Question: I am working on a messaging feature for my project. Right now I am a little stuck on how to make a div clickable that would bring a user to the conversation tab.
Here is my code:
'''
<%= link_to conversation_messages_path(conversation) do %>
<li>
<div class="well row" id='conversation-well-row'>
<div class="col-sm-2">
<%= image_tag recipient.profile.avatar.url, class: 'conversation-index-avatar' %>
</div>
<div class="col-sm-10">
<h4><%= recipient.profile.first_name %> <%= recipient.profile.last_name %></h4>
<h5 class="text-black-50">Last message preview</h5>
</div>
</div>
</li>
<% end %>
'''
It makes makes my '<div class="well">' clickable, but it also makes everything else look like a link inside that div. How do i make a link out of the well only?
It looks like <URL>.

I want the name, as well as message preview, to be previewed just as text and also i want to make the avatar a link for profile.
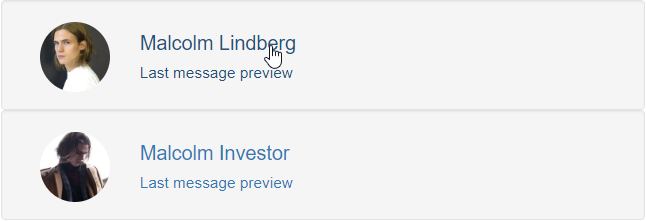
Answer: If you want the text to not look like a link, you need to apply CSS to the text.
For this purpose, add a class to the text:
'''
<h4 class="no-link-style"><%= recipient.profile.first_name %> <%= recipient.profile.last_name %></h4>
<h5 class="no-link-style text-black-50">Last message preview</h5>
'''
And in your CSS file, add CSS for this class:
'''
.no-link-style {
color: #000000 !important;
text-decoration: none !important;
}
'''
use color code of your choice, #000000 is for black color